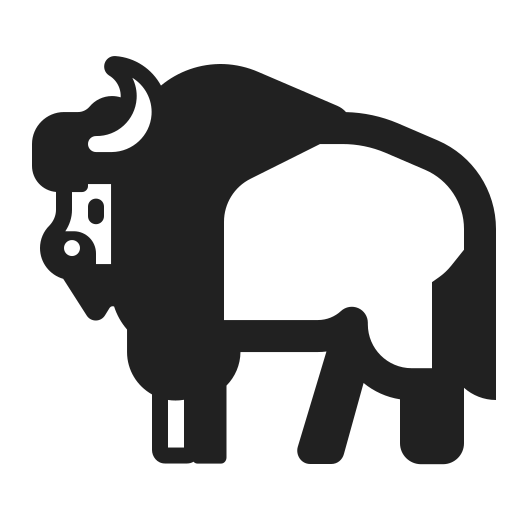
bison high contrast